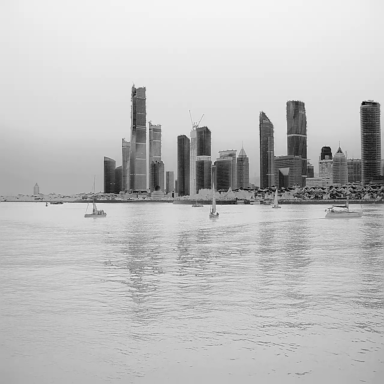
There are six sailboats in the infrared image.